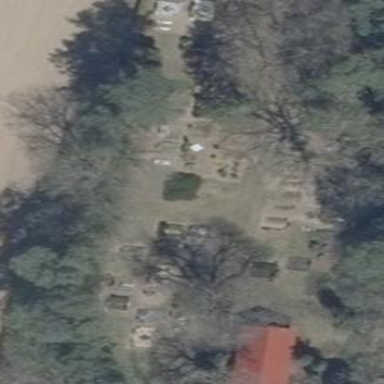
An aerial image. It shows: Cemetery.